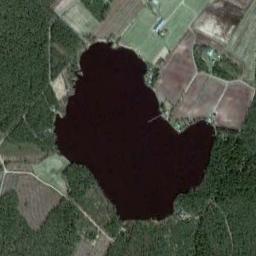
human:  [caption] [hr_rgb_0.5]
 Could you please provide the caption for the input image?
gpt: An irregularly shaped blue lake surrounded by green and tan fields and forests .

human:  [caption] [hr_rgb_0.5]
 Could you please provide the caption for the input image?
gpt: There are paths on both sides of the lake .

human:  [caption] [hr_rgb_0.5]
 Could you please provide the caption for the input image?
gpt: The lake lies in farmland and the water is dark blue .

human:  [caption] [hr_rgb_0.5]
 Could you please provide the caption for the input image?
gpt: There are a lot of trees around the lake .

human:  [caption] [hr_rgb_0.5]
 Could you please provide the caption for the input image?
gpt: There are some green forests and farmlands around the lake .